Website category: sports
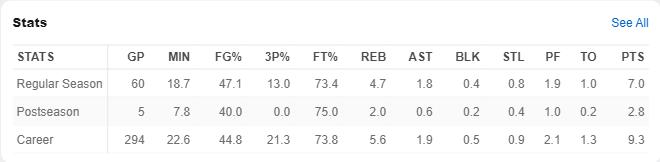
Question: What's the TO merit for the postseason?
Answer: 0.2

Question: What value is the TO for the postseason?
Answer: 0.2

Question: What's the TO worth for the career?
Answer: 1.3

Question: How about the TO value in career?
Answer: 1.3

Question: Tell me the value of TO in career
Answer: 1.3

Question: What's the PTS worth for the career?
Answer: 9.3

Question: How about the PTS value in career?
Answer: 9.3

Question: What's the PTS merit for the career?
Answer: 9.3

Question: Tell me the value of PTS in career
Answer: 9.3

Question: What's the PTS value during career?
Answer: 9.3

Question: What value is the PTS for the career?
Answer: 9.3

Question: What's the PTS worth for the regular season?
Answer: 7.0

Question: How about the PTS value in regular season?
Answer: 7.0

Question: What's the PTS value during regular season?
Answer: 7.0

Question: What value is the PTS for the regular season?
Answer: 7.0

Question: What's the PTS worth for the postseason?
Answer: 2.8

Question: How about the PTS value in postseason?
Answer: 2.8

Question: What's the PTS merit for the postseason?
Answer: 2.8

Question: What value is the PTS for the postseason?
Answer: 2.8